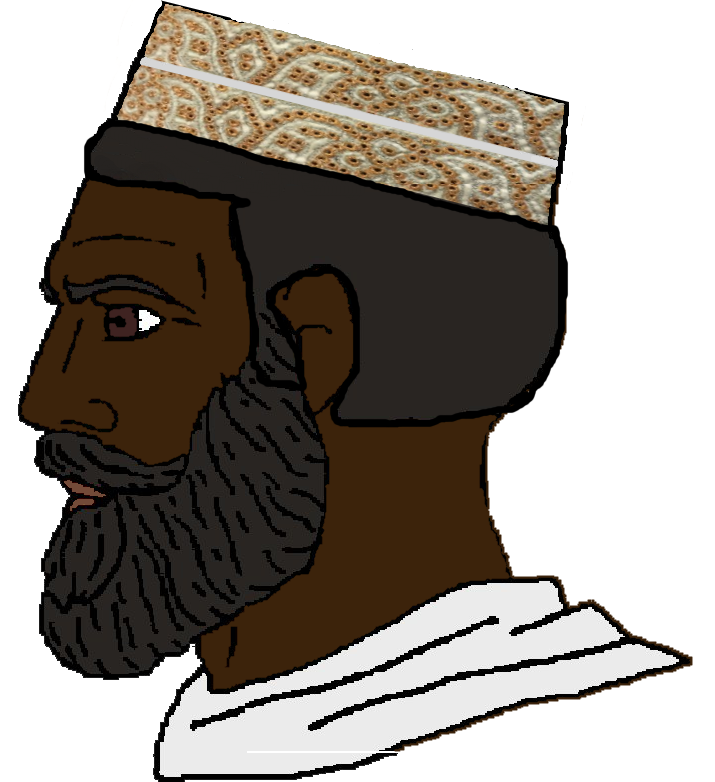
Label: 4_Yes_Chad